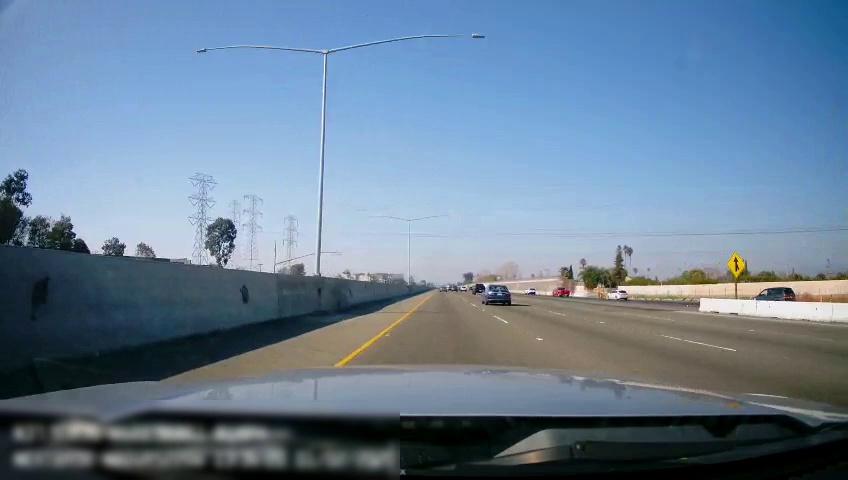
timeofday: Day
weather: Sunny
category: Drivable Space
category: Vehicles | Car
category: Vehicles | Truck
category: Vehicles | Truck
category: Vehicles | SUV
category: Vehicles | SUV
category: Lanes | Current Lane
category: Lanes | Current Lane
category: Lanes | Alternate Lane
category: Traffic | Signs